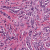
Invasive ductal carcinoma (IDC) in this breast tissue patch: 1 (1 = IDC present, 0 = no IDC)